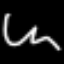
Label: squiggle